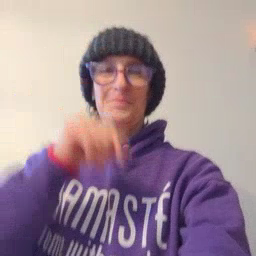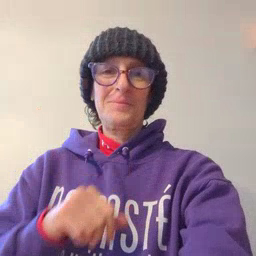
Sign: up